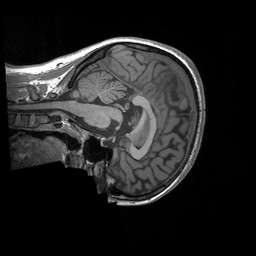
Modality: T1w
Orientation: sagittal
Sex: female
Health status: ill
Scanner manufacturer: siemens
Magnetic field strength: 3 T
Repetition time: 1.66 s
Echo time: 0.00254 s